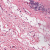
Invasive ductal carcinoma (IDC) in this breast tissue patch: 0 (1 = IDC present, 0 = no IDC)